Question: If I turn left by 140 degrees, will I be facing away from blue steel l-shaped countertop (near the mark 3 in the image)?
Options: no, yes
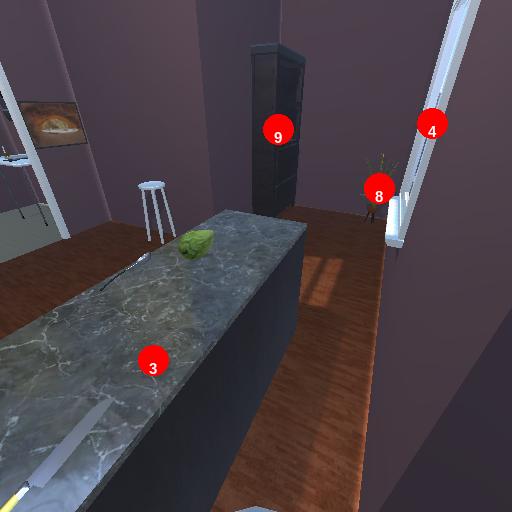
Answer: no